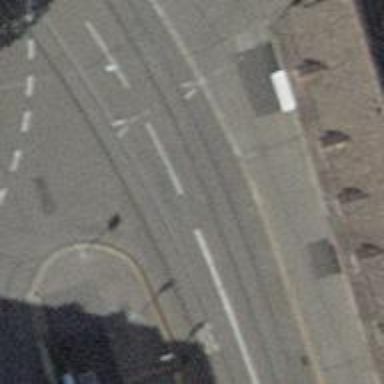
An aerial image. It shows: Railway crossing.